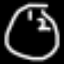
Label: clock